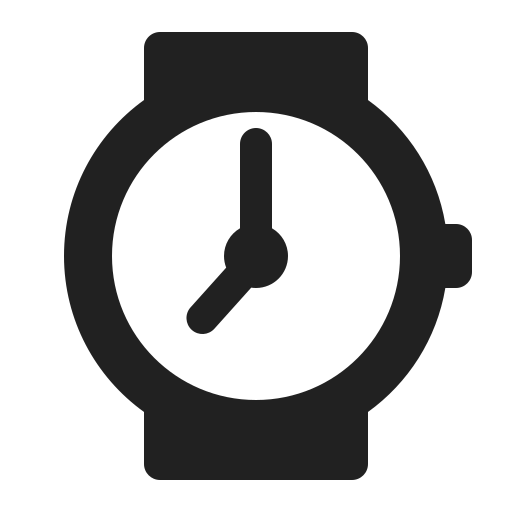
watch high contrast